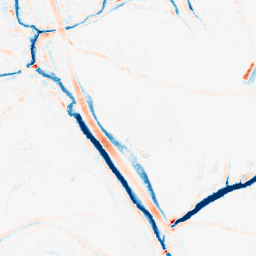
Category: morphological
Decomposition family: morphological_ellipse
Decomposition parameters: operation: average
width: 10
height: 10
Upsampling method: sinc_blackman
Upsampling parameters: scale: 4
kernel_size: 8
Upsampling scale: 4